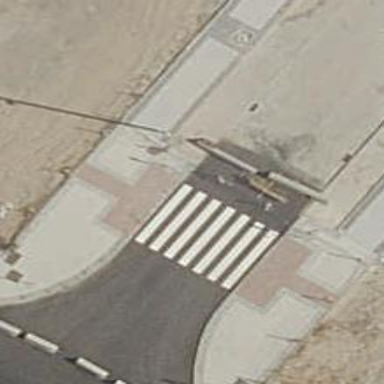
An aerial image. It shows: Uncontrolled zebra crossing on the road.